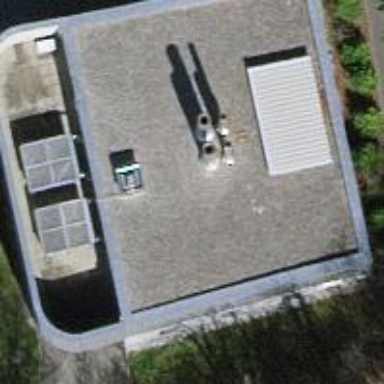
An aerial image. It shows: Building serving as crematorium.